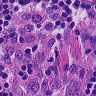
Metastatic tissue present: yes